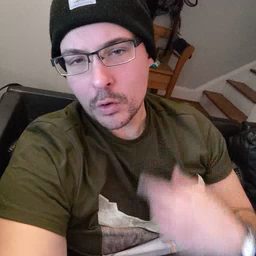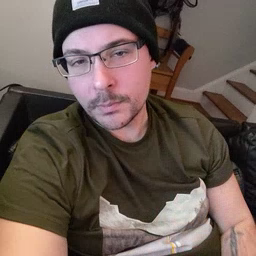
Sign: blue